Question: After integrate the firebase database, I'm getting linker error:

> Undefined symbols for architecture x86_64:
"___cxa_pure_virtual", referenced from:
vtable for leveldb::Iterator in FirebaseDatabase(iterator.o)
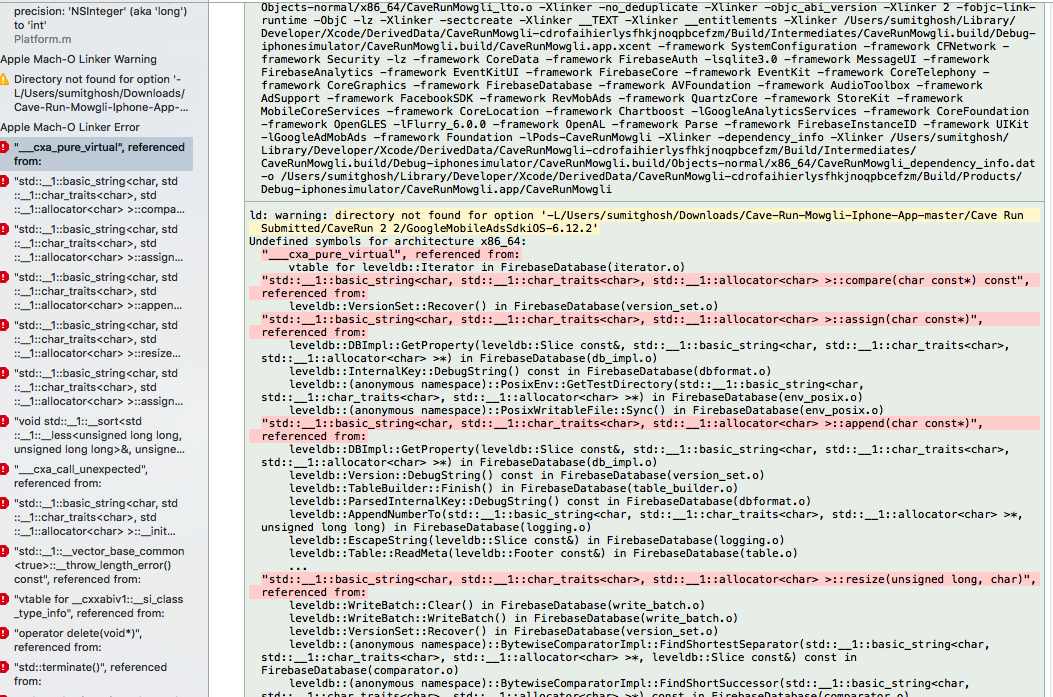
Answer: After integrating firebase pods u have to open .workspace file instead of .xproject file and after opening the file goto -> then add $inherited into it . Then clean your build and run , hope it works fine..